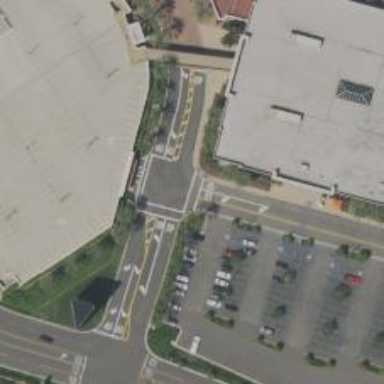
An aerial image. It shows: Marked footway crossing with lines.